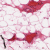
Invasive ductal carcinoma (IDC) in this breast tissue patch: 0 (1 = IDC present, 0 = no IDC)